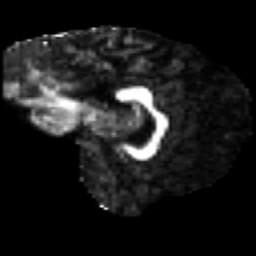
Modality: FA
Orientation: sagittal
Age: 33
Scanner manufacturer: siemens
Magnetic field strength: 3 T
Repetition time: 2.2 s
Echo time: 0.084 s